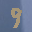
Label: 9